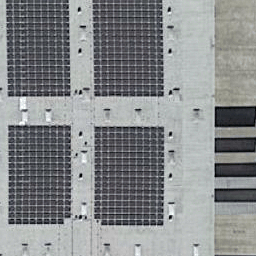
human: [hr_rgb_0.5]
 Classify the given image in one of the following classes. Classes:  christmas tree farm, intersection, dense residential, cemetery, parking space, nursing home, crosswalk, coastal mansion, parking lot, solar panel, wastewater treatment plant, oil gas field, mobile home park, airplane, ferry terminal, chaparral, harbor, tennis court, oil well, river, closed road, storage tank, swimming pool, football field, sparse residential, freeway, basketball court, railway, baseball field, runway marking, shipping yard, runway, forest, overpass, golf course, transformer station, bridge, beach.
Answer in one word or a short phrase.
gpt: solar panel